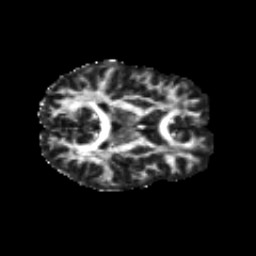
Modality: FA
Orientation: axial
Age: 28
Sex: female
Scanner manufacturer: siemens
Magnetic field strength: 3 T
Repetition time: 8.8 s
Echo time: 0.085 s